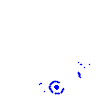
Particle: electron